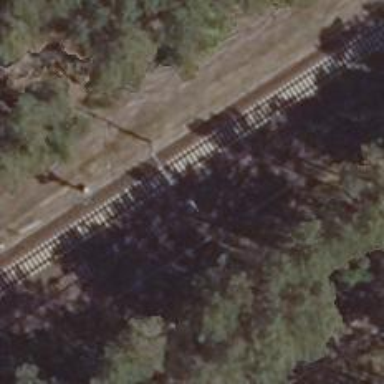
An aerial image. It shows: Milestone along the railway track with catenary mast.